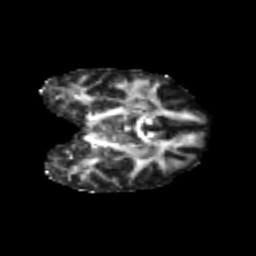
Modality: FA
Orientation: coronal
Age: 25
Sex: female
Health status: healthy
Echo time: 0.074 s